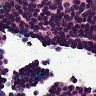
Metastatic tissue present: no